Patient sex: M
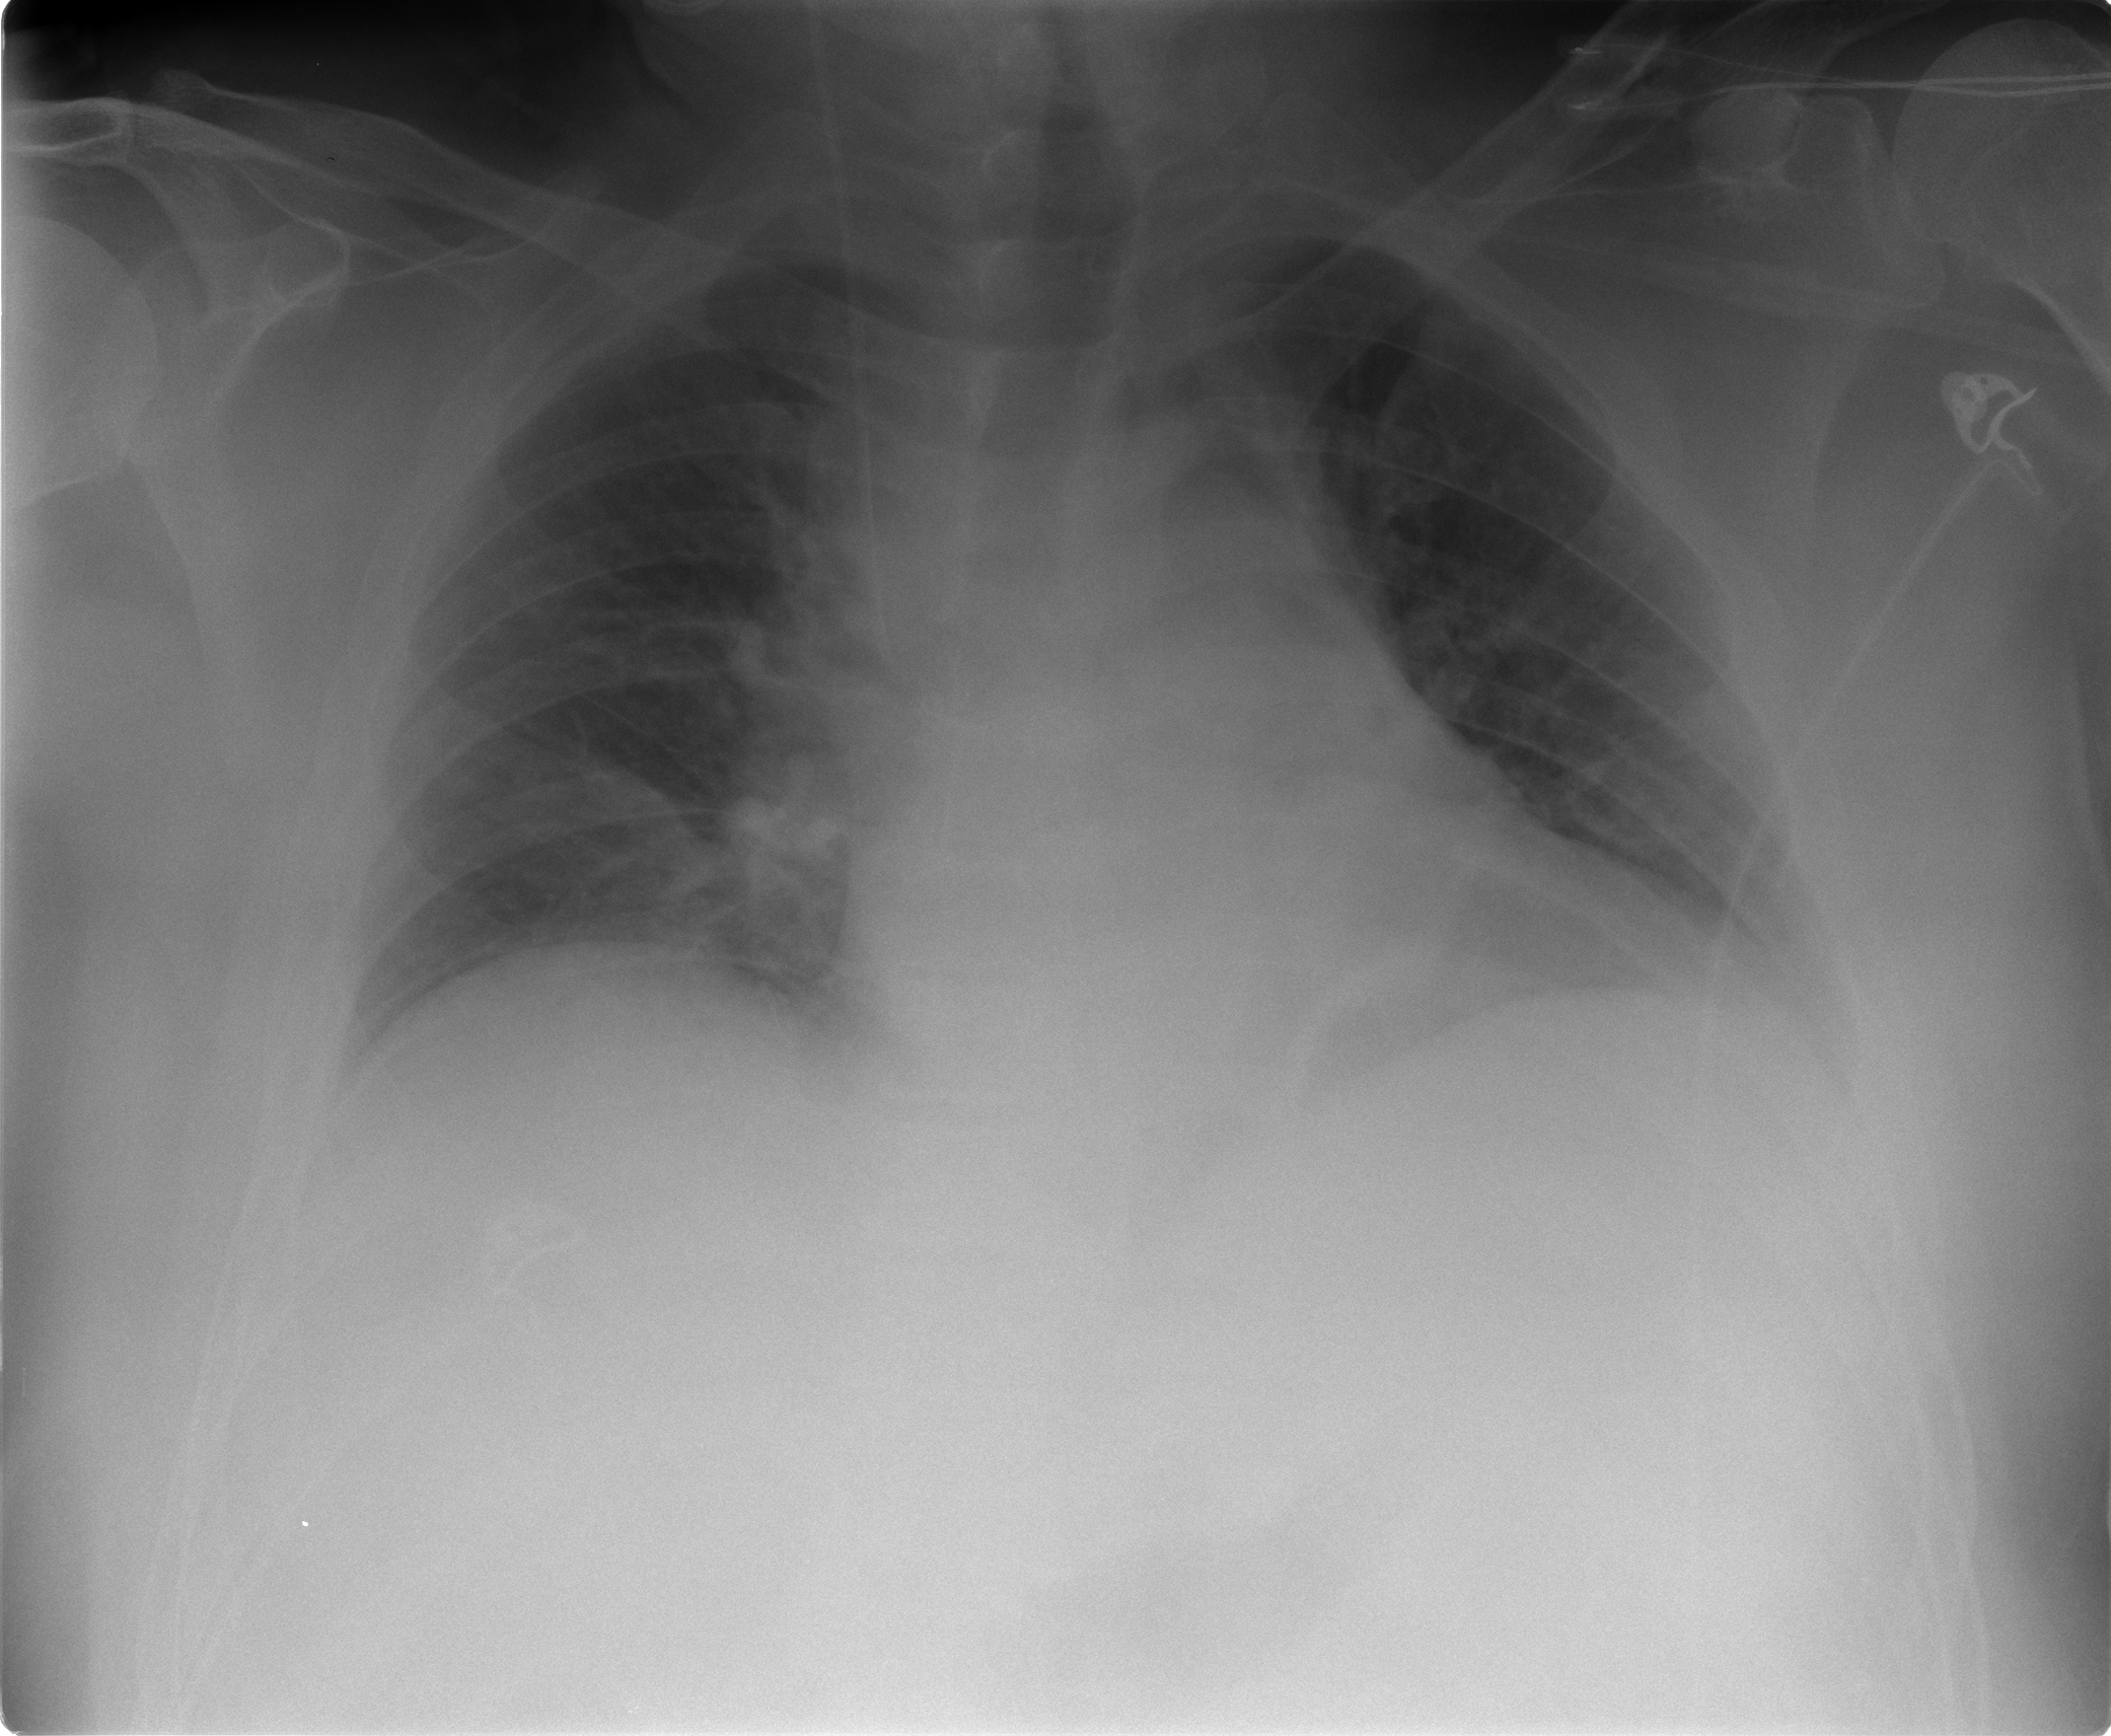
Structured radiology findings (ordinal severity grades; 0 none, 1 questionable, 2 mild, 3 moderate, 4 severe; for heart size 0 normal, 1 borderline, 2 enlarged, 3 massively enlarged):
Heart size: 1
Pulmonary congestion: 2
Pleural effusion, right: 1
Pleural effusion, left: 2
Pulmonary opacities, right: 0
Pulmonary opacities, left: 0
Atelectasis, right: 2
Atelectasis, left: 2